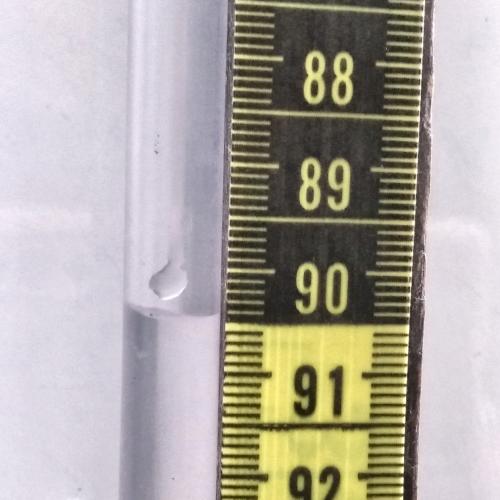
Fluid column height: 90.4 cm